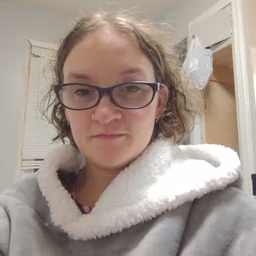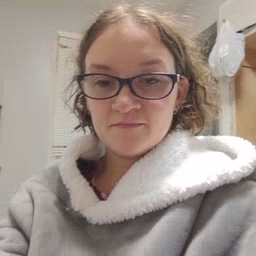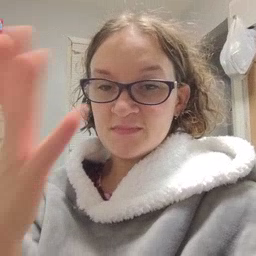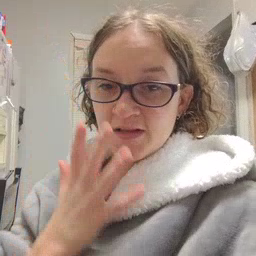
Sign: sad